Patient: sex M, age 42
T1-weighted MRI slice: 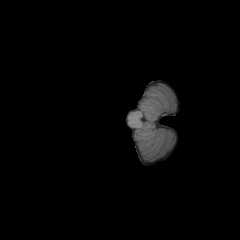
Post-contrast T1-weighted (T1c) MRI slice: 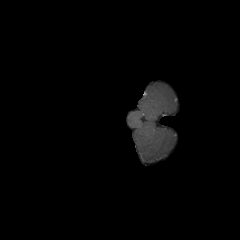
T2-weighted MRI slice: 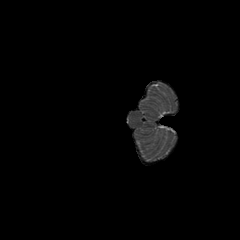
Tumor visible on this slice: no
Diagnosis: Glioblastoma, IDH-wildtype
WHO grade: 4